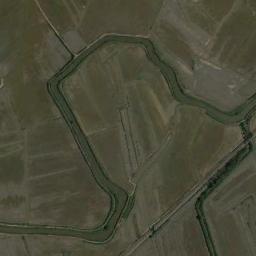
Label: river